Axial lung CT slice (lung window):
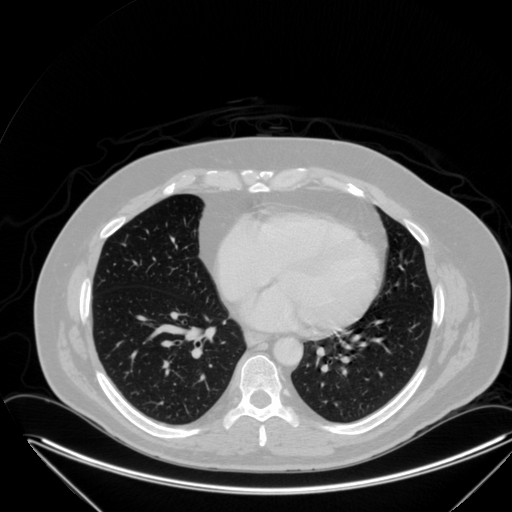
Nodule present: no